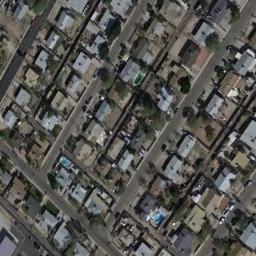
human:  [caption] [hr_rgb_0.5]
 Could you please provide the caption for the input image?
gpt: The dense residential is next to the road with some cars .

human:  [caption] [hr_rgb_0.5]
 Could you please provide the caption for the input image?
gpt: There are many roads and neatly arranged houses and trees in densely populated areas .

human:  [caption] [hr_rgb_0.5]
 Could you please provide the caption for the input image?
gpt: A dense residential area has lots of houses arranged neatly while some roads go through the residential area .

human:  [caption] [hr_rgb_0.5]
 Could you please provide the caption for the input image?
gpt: Most of the houses are next to each other .

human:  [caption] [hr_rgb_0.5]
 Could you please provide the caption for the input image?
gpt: There are many buildings arranged neatly on dense residential area .